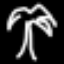
Label: palm tree